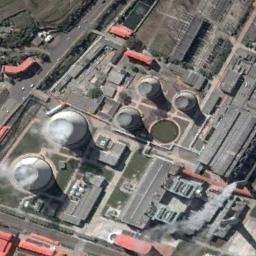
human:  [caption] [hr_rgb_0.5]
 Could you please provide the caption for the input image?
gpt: In the thermal power station, there are neatly planned factories and good greening  Five cooling towers are emitting steam, and two chimneys are smoking .

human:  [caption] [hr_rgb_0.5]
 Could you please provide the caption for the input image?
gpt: There is a thermal power station in the open space by the woods .

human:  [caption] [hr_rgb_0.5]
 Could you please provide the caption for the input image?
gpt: The thermal power station is on the grass next to some buildings with white mist above .

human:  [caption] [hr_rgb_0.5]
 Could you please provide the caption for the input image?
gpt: There are many buildings of different shapes next to the thermal power station .

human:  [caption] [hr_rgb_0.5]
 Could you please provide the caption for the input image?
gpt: There are many black buildings and two chimneys on the thermal power station .